Field crop: maize
Growth stage: 2
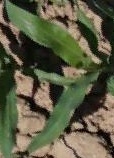
Species: maize